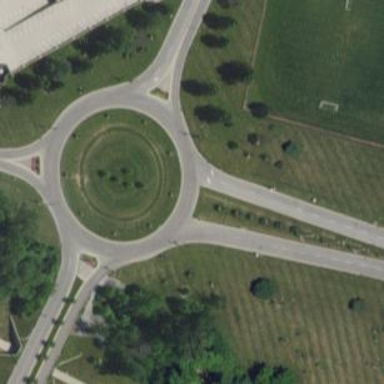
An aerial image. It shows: Asphalt road in residential area leading to roundabout.